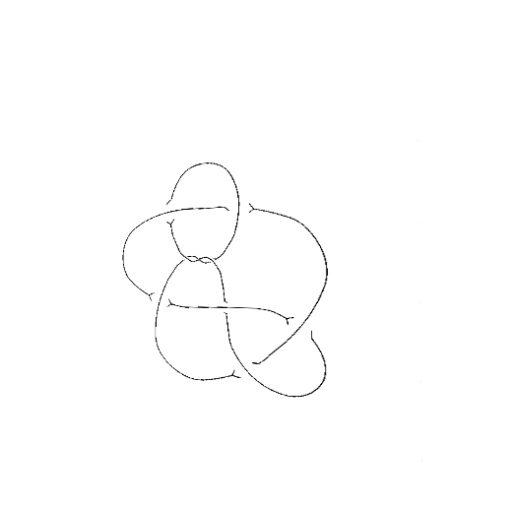
Crossing number: 9